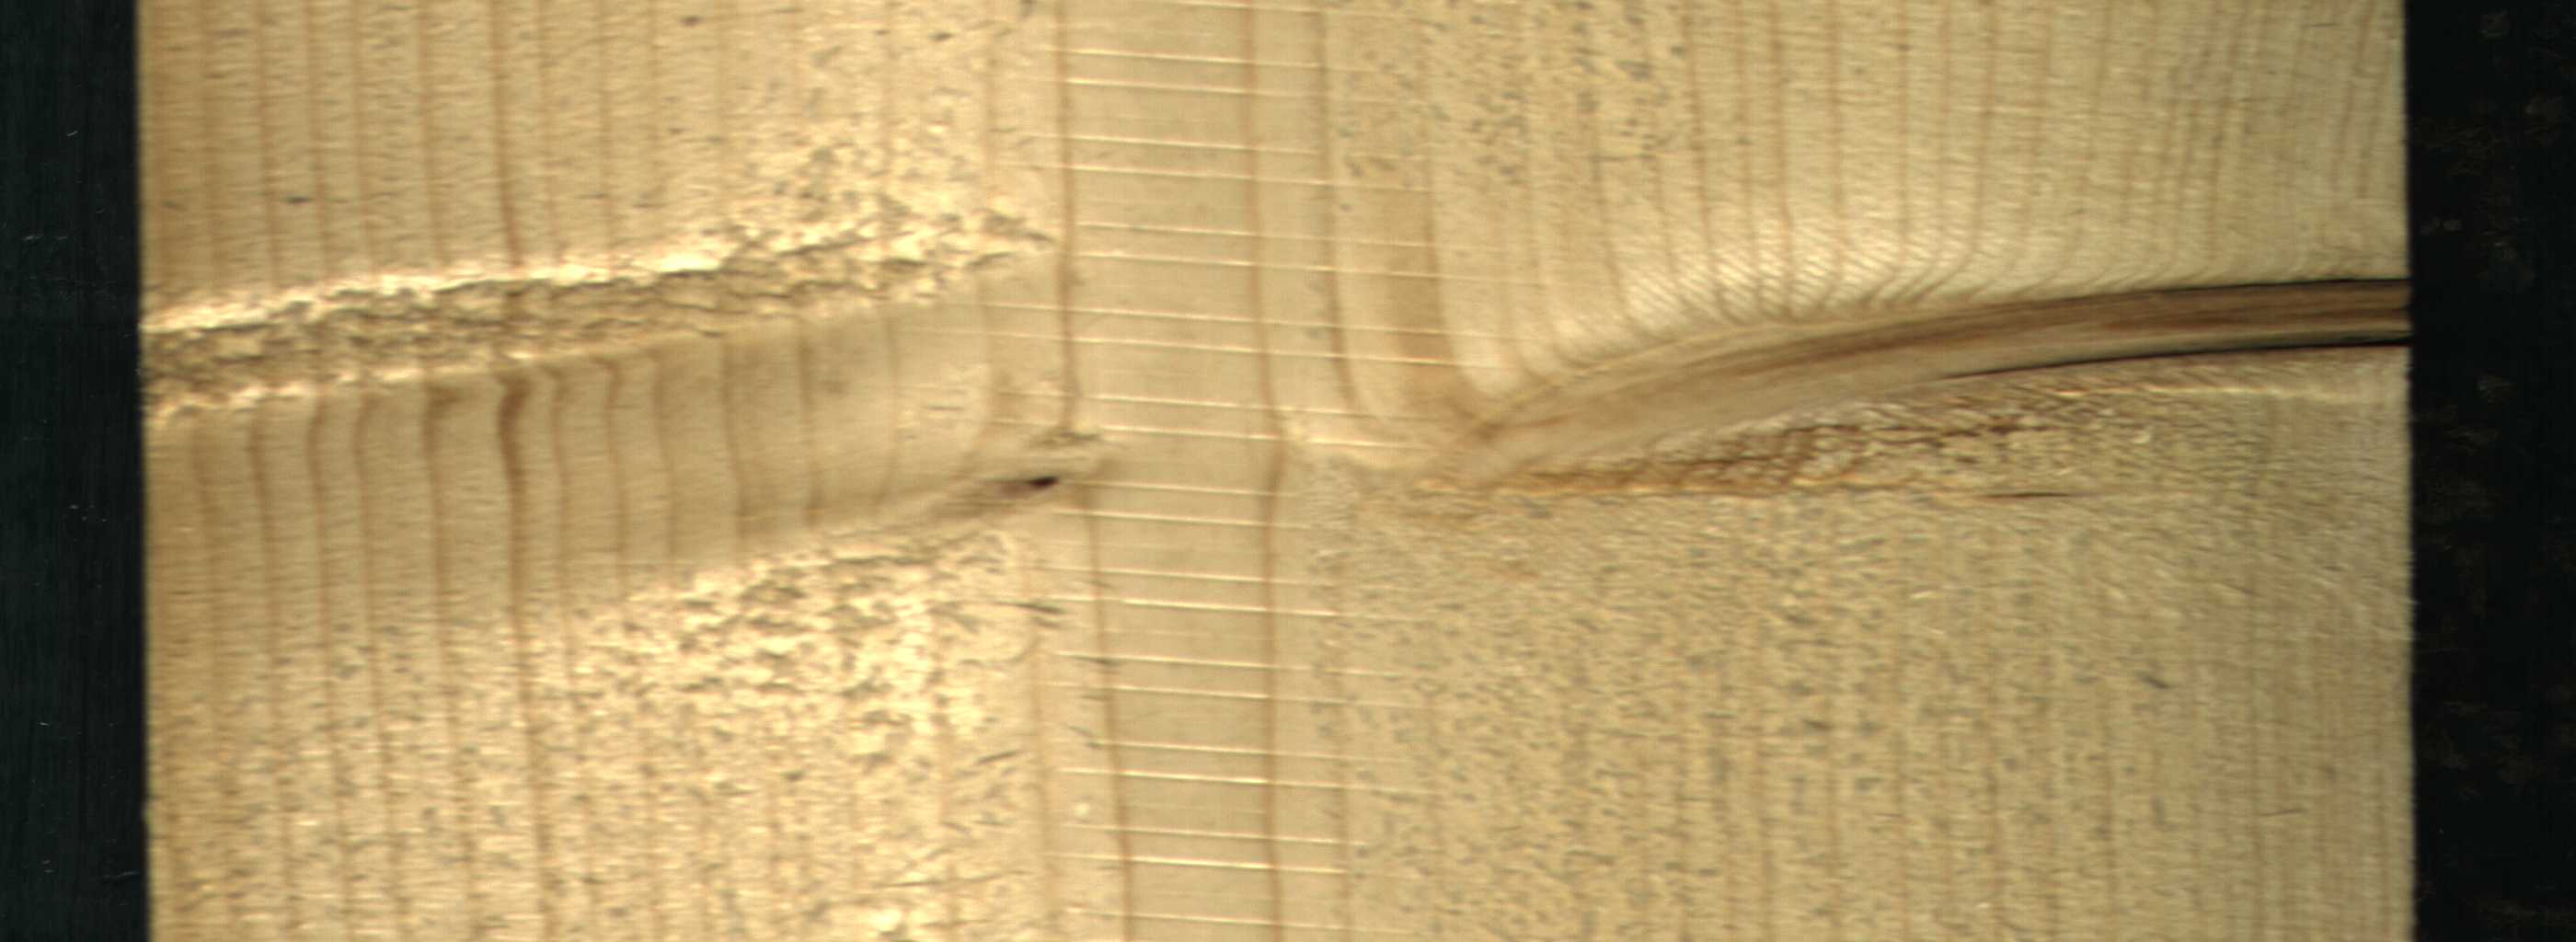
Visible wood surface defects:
Dead_Knot
Live_Knot